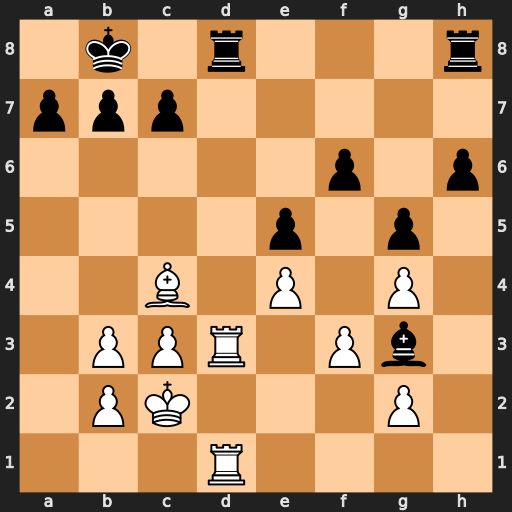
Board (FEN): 1k1r3r/ppp5/5p1p/4p1p1/2B1P1P1/1PPR1Pb1/1PK3P1/3R4
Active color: w
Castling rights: -
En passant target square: -
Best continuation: Rxd8+ Rxd8 Rxd8#